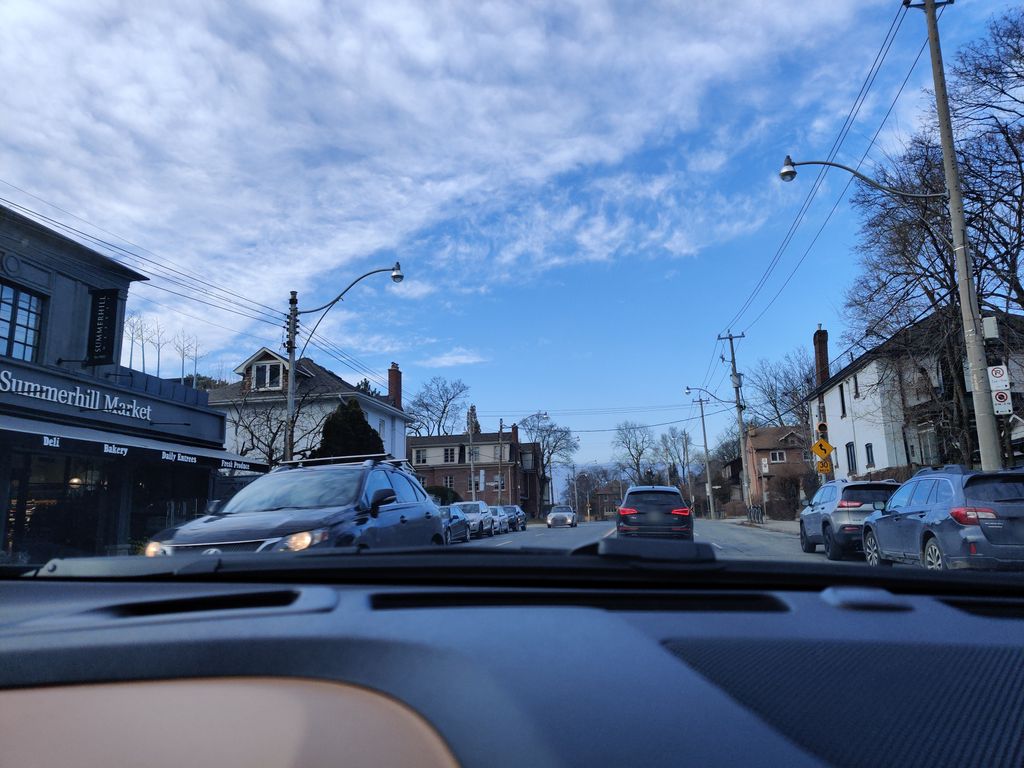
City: toronto